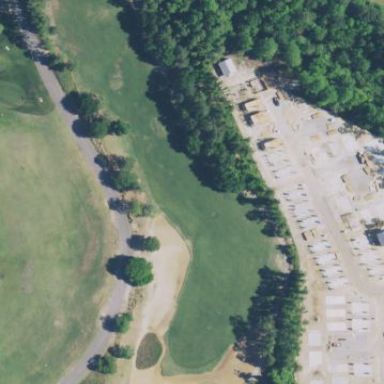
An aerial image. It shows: Golf course surrounded by greenery.